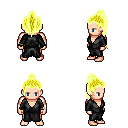
a pixel art fantasy rpg character, male body template, human, light skin, gray robe, red pants, gold long topknot hairstyle, bracelets, four views (front, back, left, right), 2x2 character sprite sheet, small pixel art, hard edges, no anti-aliasing